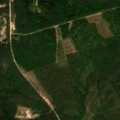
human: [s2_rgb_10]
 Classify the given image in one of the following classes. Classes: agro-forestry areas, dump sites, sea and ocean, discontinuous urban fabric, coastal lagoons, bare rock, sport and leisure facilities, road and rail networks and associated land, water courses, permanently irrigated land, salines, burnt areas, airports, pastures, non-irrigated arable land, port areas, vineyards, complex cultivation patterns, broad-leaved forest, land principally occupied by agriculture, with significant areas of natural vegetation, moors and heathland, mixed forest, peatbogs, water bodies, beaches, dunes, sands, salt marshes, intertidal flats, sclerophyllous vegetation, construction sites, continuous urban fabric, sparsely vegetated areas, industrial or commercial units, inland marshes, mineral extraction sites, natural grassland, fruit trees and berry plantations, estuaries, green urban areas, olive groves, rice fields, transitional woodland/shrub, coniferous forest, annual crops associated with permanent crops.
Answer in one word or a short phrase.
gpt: coniferous forest, mixed forest